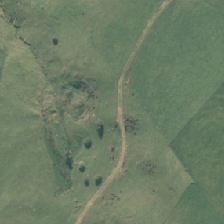
Land cover: grose_broom